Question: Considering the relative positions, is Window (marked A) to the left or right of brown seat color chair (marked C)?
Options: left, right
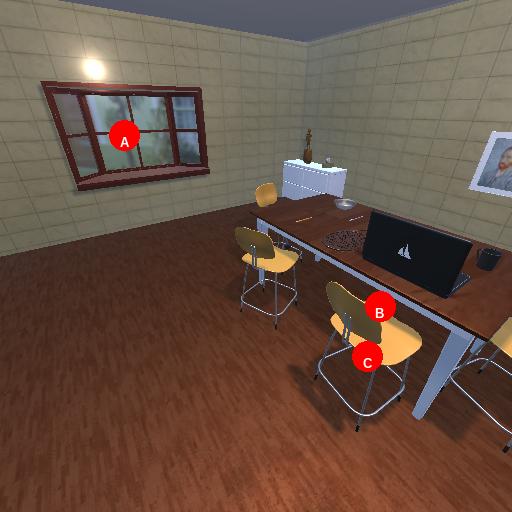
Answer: left